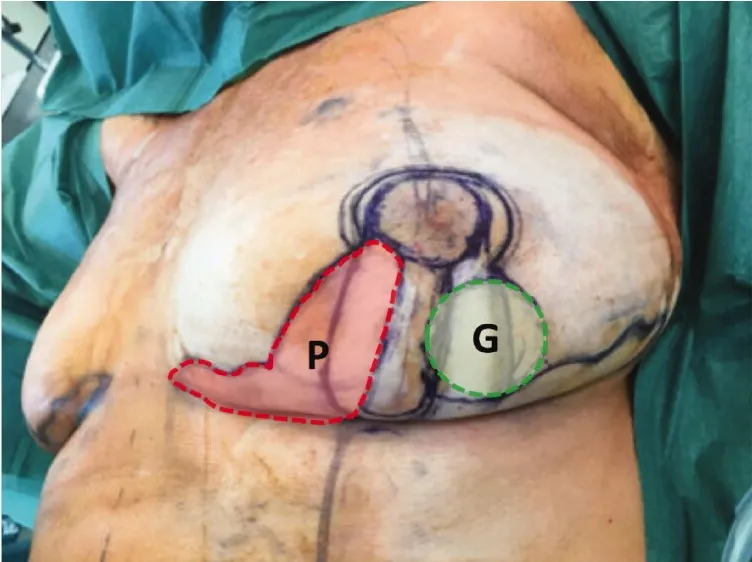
Intraoperative surgical markings on the left index breast outlining a round neoareola (shaded green, marked G) of the inferolaterally-based Grisotti flap and the location of the inferomedial secondary pedicle with its overlying skin (shaded red, marked P) prior to de-epithelialisation. The Wise pattern (deep black markings) is superimposed on these markings.
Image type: medical_photograph (other_medical_photograph)